Question: Alright, trying this again. All I want is to rotate a text block, nothing tricky. And I don't want to do it using an ItemsControl because it will require using a control for each and every letter, which is way too expensive for my needs.

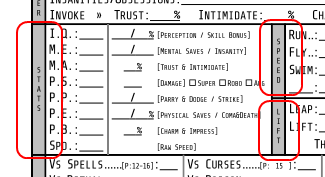
Answer: Despite the controversy if it's a duplicate or not, there may be a way to achieve vertical text on a very low level, involving a <URL>. I haven't tested that in detail, but what i know is, you would have to
1. create a GlyphRun with the IsSideways property set to true, meaning all character will be rotated 90deg counter-clockwise,
2. get a DrawingContext and push (via PushTransform) a 90deg clockwise RotateTransform onto it,
3. draw the GlyphRun to the DrawingContext.
A simple way to get an appropriate DrawingContext would be to override <URL>.
Note: GlyphRun's constructor has 13 arguments, but the last 6 may be null :-)